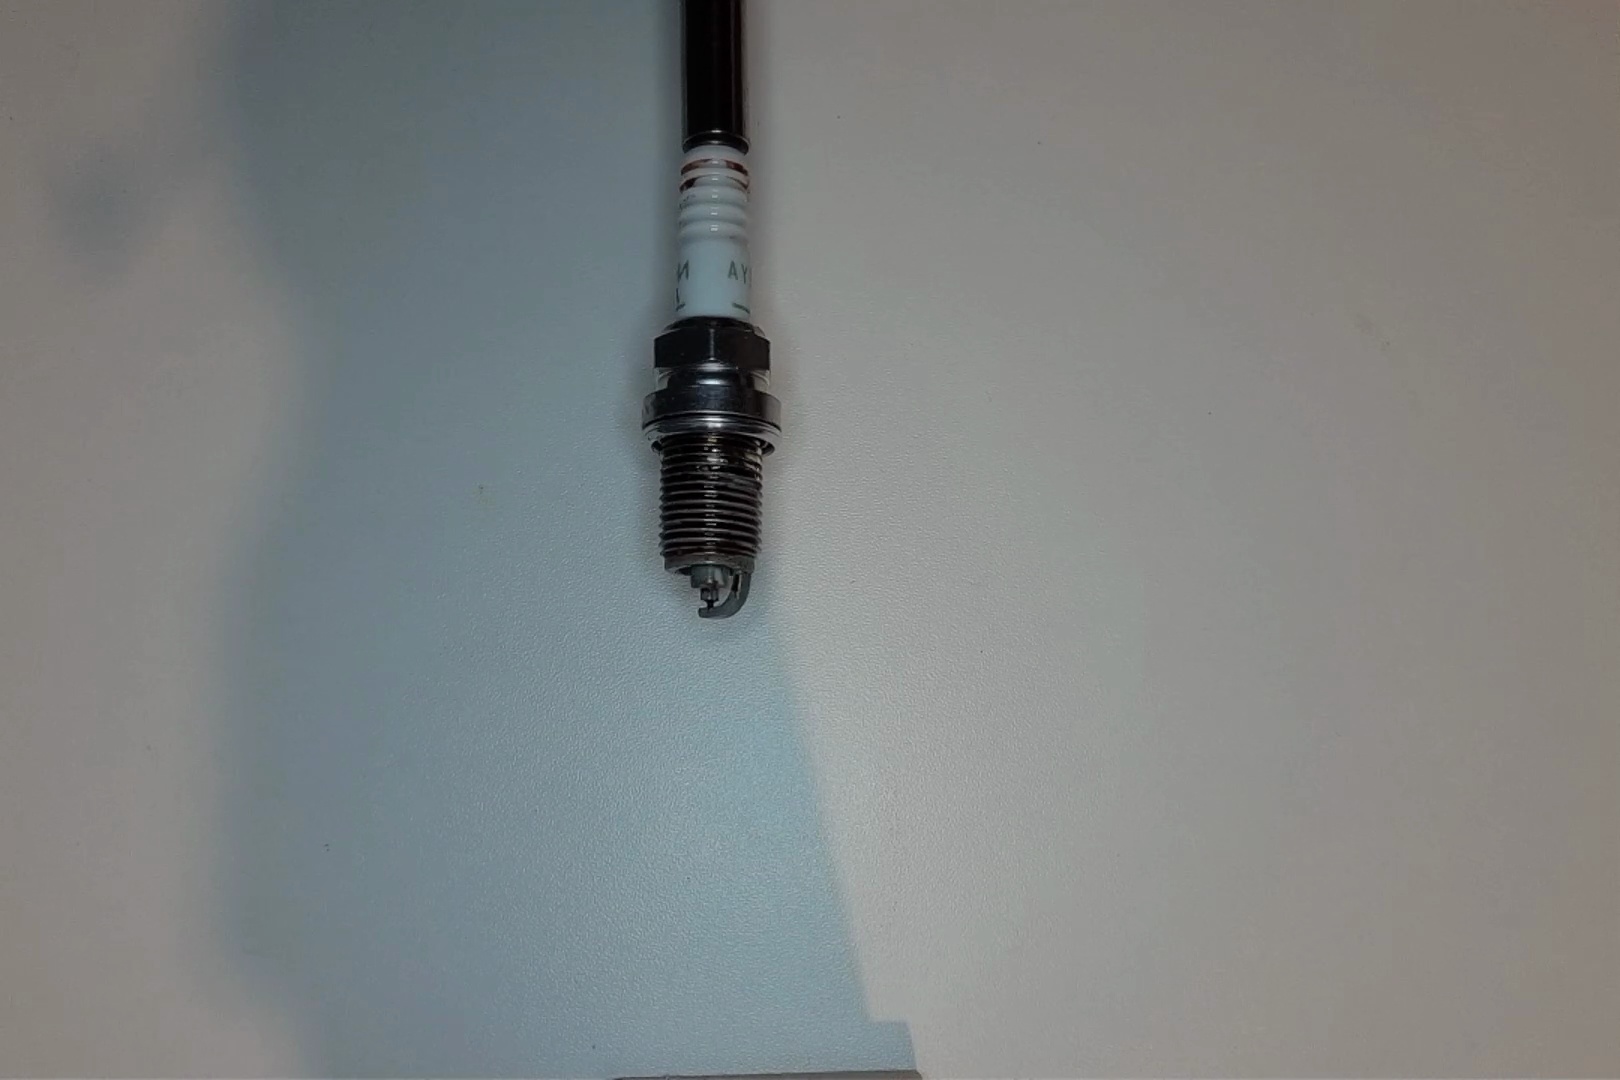
Label: anomaly